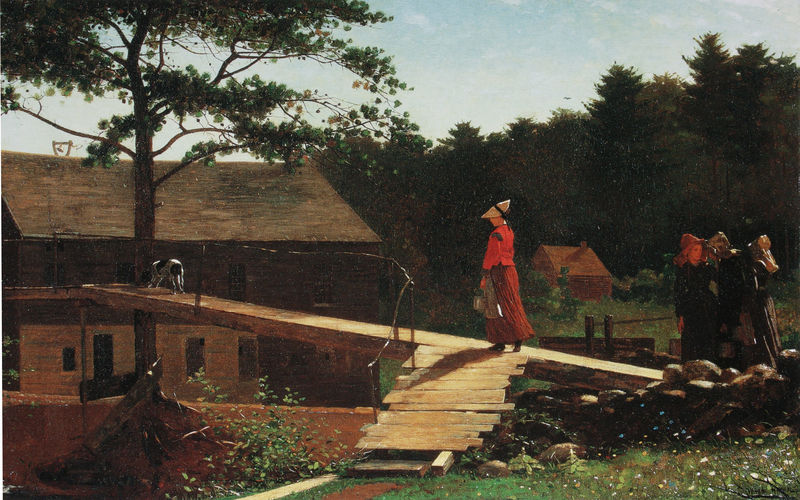
Titel: The Old Mill
Künstler: Winslow Homer
Standort: New Haven (Connecticut)
Institution: Yale University Art Gallery
Schlagwörter: baum, blau, blätter, felsen, gemälde, gruppe, himmel, laub, schatten, vogel, wasser, weiß, wolken, bäume, frauen, grün, impressionismus, landschaft, menschen, mädchen, ocker, sand, see, äste, blumen, braun, fenster, frankreich, frau, holz, hut, kleid, licht, männer, schwarz, tür, blüten, dach, gebäude, gras, haus, hund, rasen, rot, tier, wiese, wolke, zaun, beige, haube, rock, band, stein, steine, holland, öl, häuser, mühle, natur, stamm, zweige, brücke, hütte, sonne, sträucher, figur, personen, pflanzen, wald, bauern, genre, schornstein, japan, magd, rückenansicht, sommer, fassade, holzplanken, schuhe, lehm, nachmittag, dorf, dächer, giebel, mauer, bauernhof, hof, figuren, romantik, tannen, planken, steg, strohhut, hutband, aufgang, geländer, bretter, penis, scheune, spaziergang, schwarzweiß, fichte, tanne, tasche, tracht, china, leibl, glocke, kiefer, tannenwald, stapel, licht und schatten, pinie, rampe, gesinde, schindeln, münchner schule, baustelle, first, ocer, rotes gewand, millet, handlauf, planke, brüke, hung, fauen, tuscheln, täschchen, baäerin, solzsteg, vorlaufen, tratsch, im gehen, 18. jahrhundert, schraeg, weißer ht, spaziergana